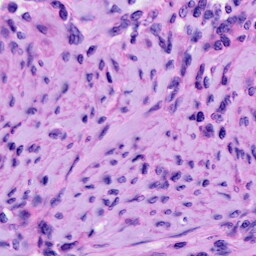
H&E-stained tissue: Cervix